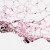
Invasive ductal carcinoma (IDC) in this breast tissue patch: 0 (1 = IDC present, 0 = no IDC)